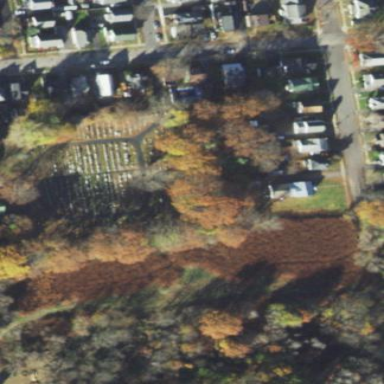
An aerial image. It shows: Cemetery.